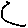
Label: moon